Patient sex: M
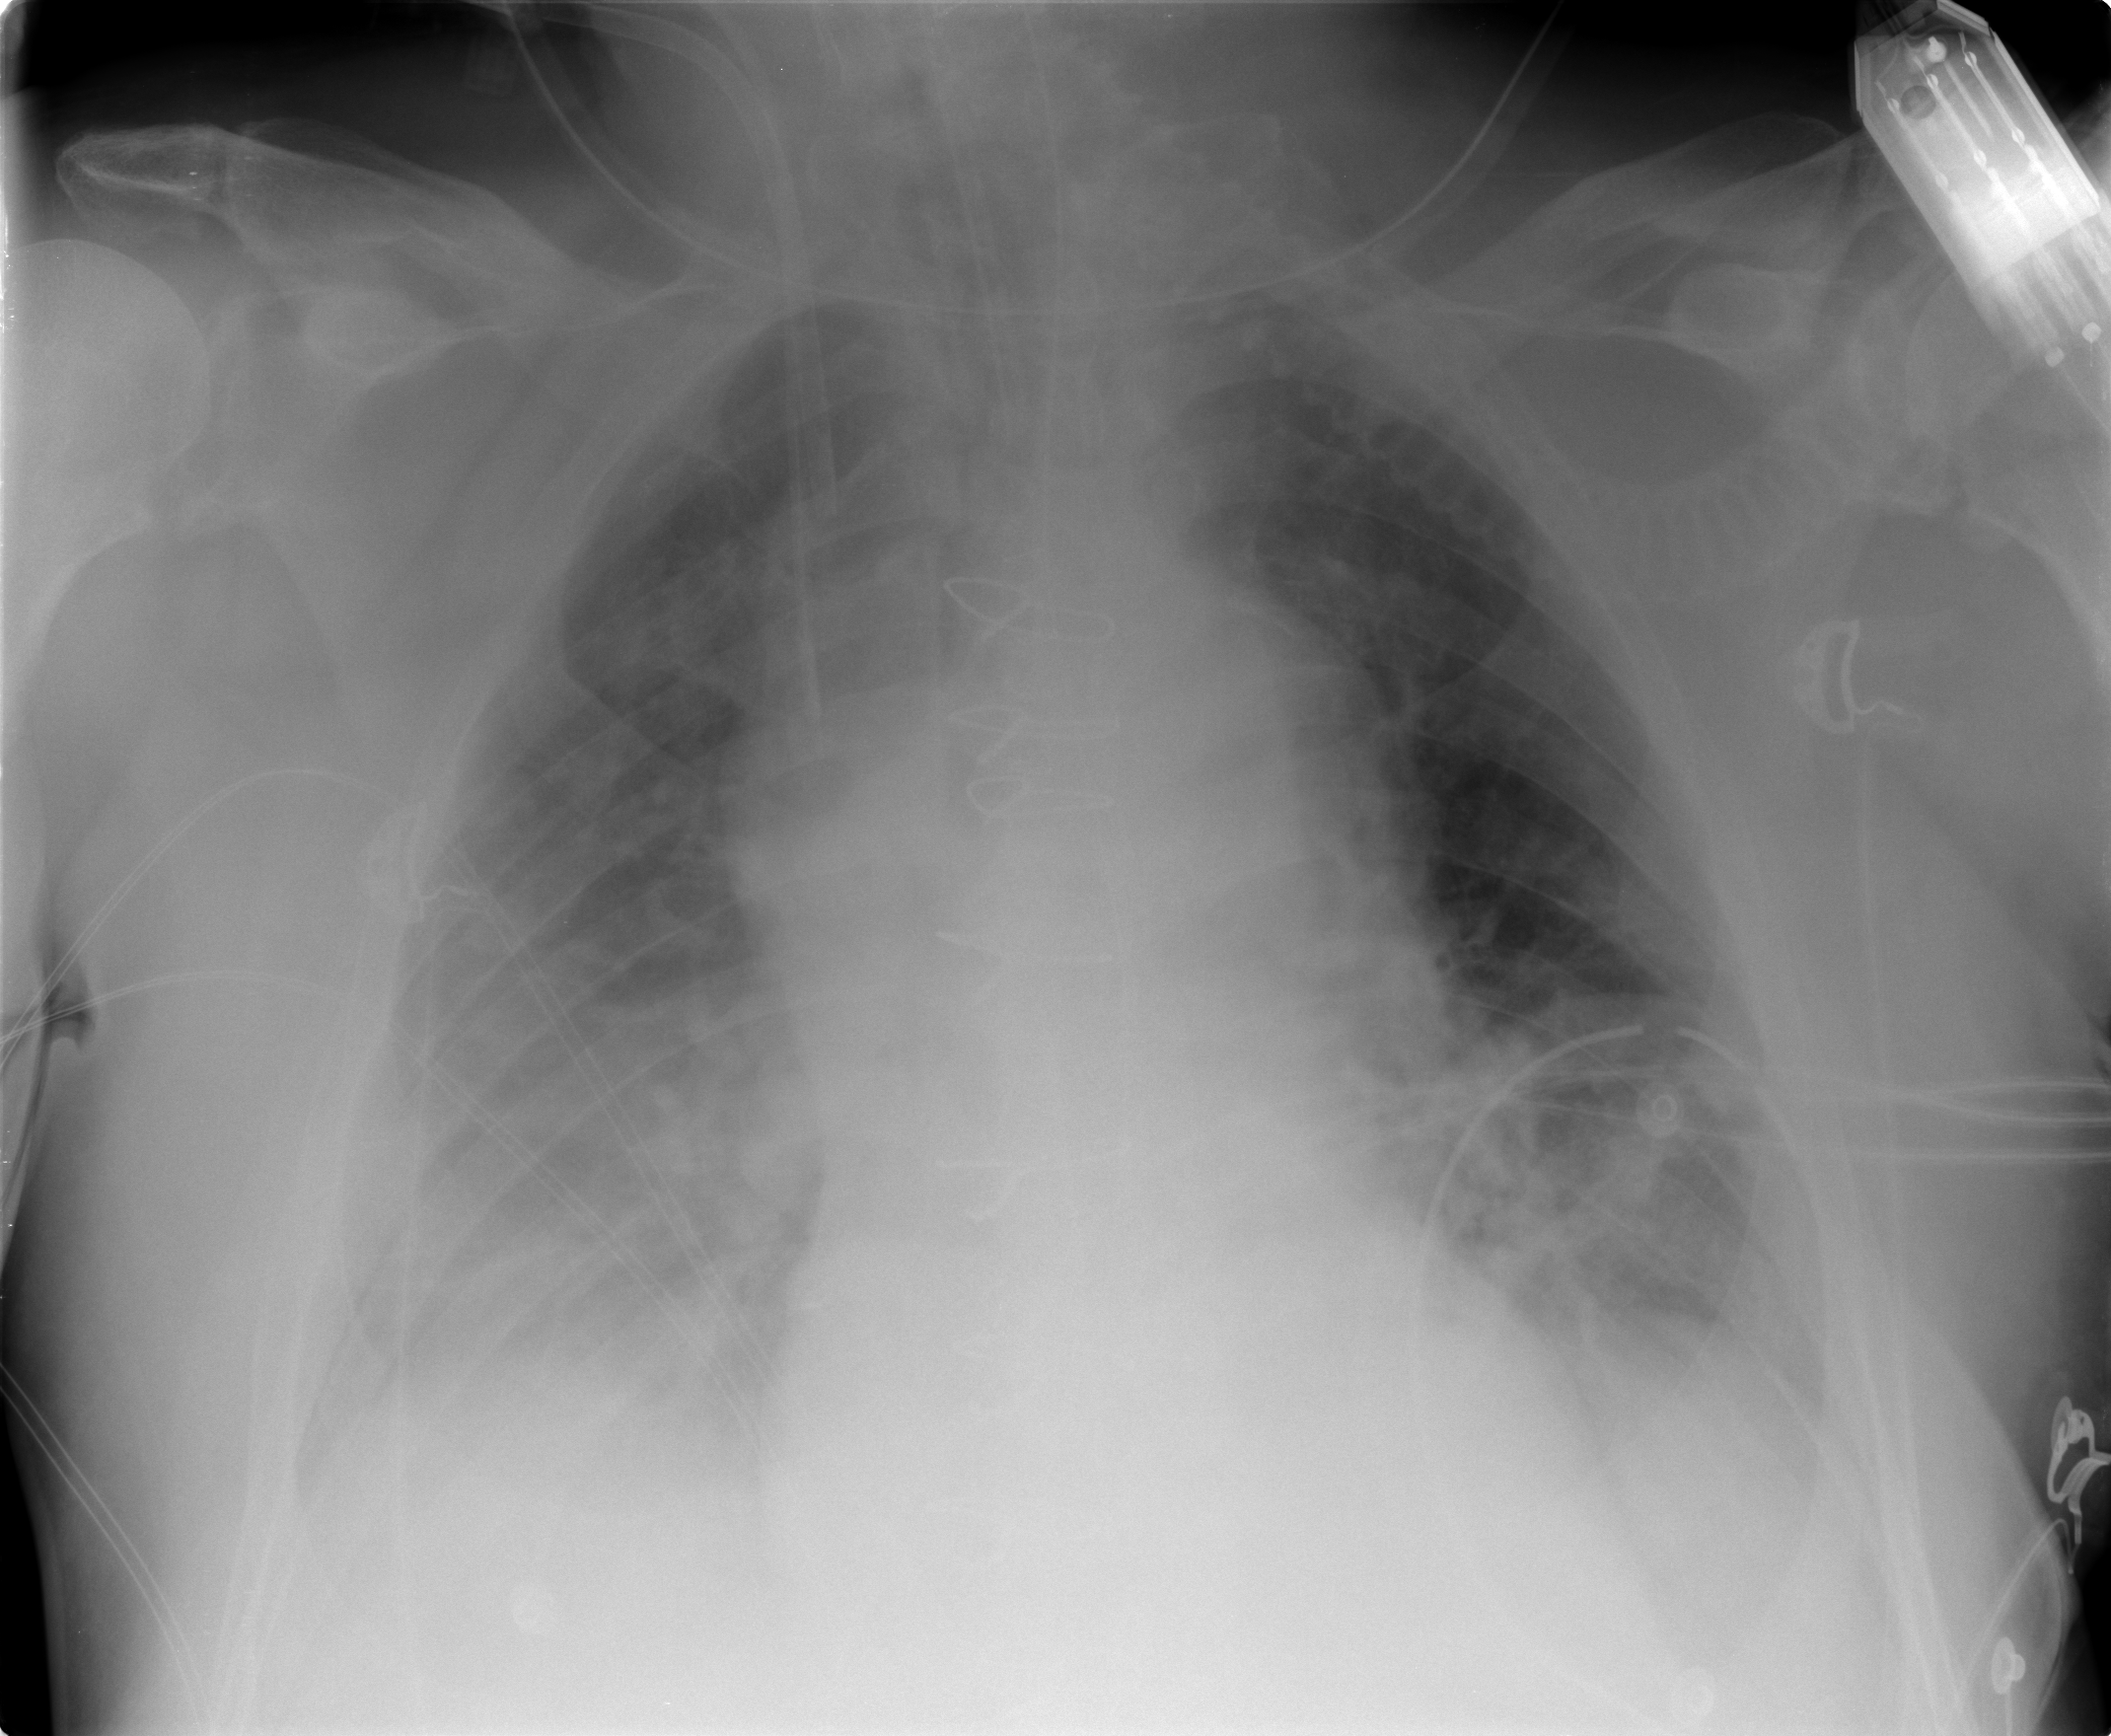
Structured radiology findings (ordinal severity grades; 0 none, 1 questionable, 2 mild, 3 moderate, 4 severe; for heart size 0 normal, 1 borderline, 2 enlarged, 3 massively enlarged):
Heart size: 0
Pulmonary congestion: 0
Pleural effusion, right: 3
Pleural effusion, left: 2
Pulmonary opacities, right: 0
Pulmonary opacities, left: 0
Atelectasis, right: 2
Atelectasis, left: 2